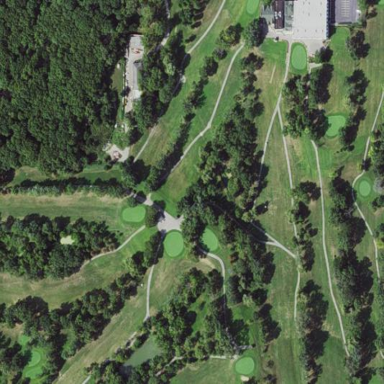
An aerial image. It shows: Golf course surrounded by greenery.